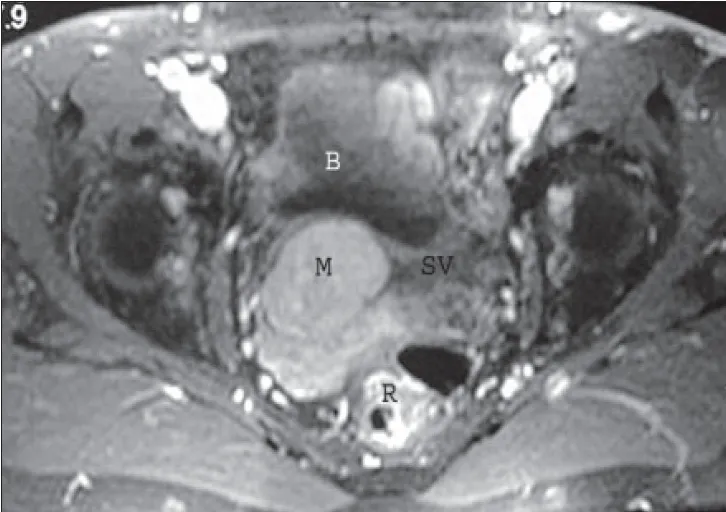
Postcontrast T1 weighted (TR/TE 430/10) MR axial image shows an homogenous enhancement of the mass (M). B, Bladder. SV, left seminal vesicle. R, rectum.
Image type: radiology (mri)